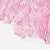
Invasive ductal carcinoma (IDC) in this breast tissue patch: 0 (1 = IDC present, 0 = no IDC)